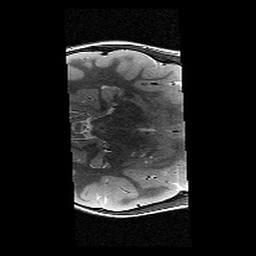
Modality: T2w
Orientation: axial
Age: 11
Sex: female
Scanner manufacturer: siemens
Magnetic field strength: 3 T
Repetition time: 9.23 s
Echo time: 0.067 s